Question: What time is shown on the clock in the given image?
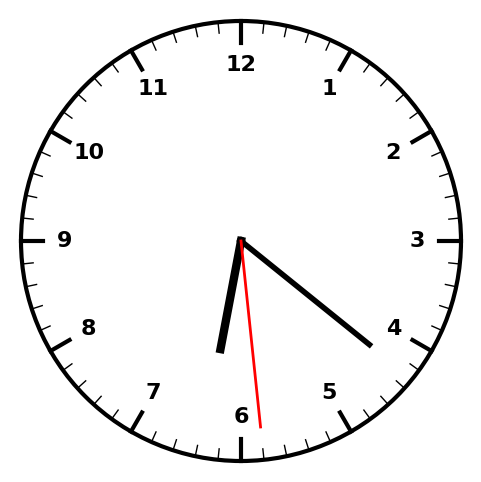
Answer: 06:21:29